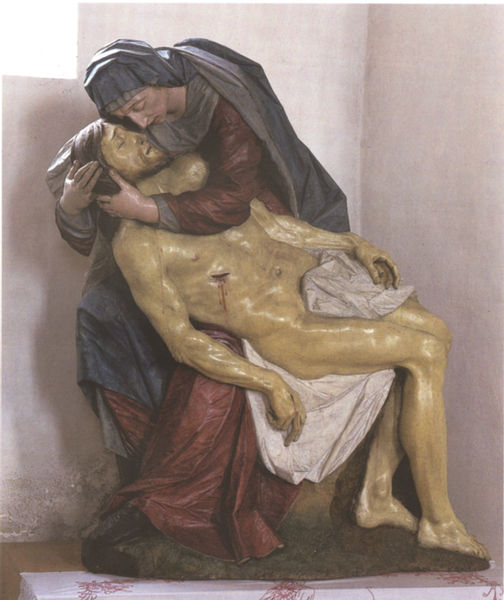
Titel: Pietà
Künstler: Franz Ignaz Günther
Standort: Kircheiselfing (bei Wasserburg) (EU - D - Bayern)
Schlagwörter: blau, gott, gruppe, hand, mann, nackt, umhang, wunde, frau, holz, kleid, mund, nase, rot, tuch, bart, arm, gesicht, leiche, sockel, tod, tot, trauer, figur, gewand, haare, mutter, vater, skulptur, statue, beine, füße, umarmung, angst, kopftuch, bauchnabel, umarmen, blut, lendentuch, rippen, weinen, seite, leintuch, christus, grab, jesus, kreuzigung, leichentuch, ostern, pieta, stigmata, schmerz, gefasst, maria, madonna, beweinung, heiland, jesu, sohn, tränen, skultur, blaub, verwundbarkeit